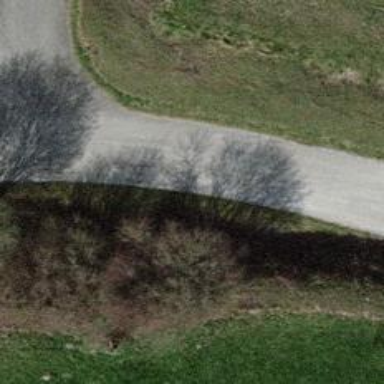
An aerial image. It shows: Unclassified road with concrete surface of grade1 quality.